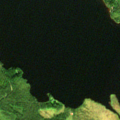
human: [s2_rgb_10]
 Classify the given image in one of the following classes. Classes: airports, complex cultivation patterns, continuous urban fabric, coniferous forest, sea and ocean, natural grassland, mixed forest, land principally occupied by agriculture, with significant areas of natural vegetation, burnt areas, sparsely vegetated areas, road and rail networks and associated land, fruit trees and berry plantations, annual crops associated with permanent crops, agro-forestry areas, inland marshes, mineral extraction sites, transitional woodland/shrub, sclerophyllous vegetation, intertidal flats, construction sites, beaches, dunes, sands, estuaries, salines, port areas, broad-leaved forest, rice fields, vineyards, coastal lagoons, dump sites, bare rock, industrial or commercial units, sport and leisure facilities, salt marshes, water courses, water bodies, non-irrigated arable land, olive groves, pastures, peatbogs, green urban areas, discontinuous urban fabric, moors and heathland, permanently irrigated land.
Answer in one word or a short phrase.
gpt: coniferous forest, mixed forest, transitional woodland/shrub, peatbogs, water bodies